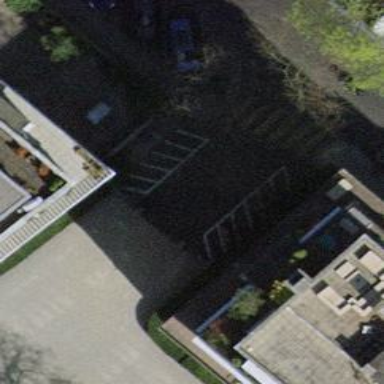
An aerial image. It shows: Bollard.